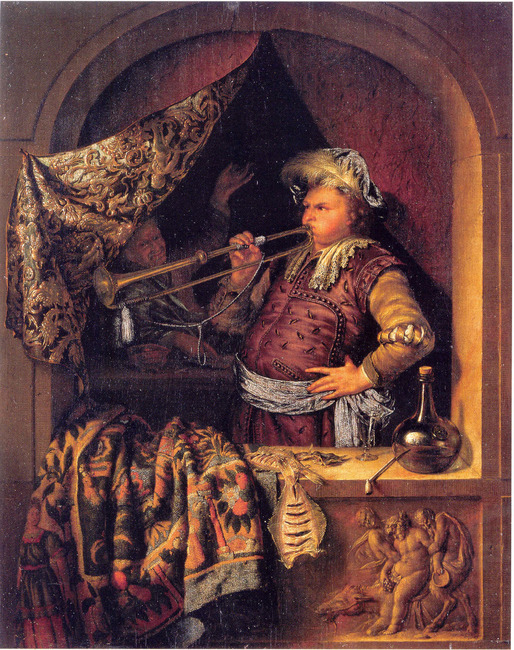
Title: Trompettist in een verster
Artist: Willem van Mieris
Earliest date: 1700
Latest date: 1700
Genre: painting
Keywords: genre, one human figure, half-length, trumpeter, fancy dress, curtain, table carpet, bottle, fish (prepared), bas-relief, in a window